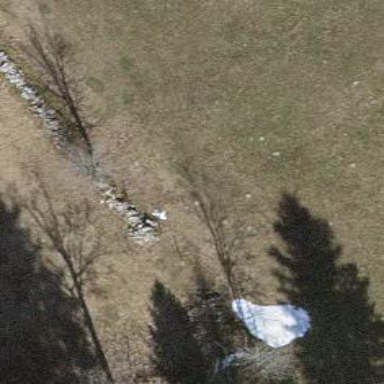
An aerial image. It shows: Wall made of dry stone.